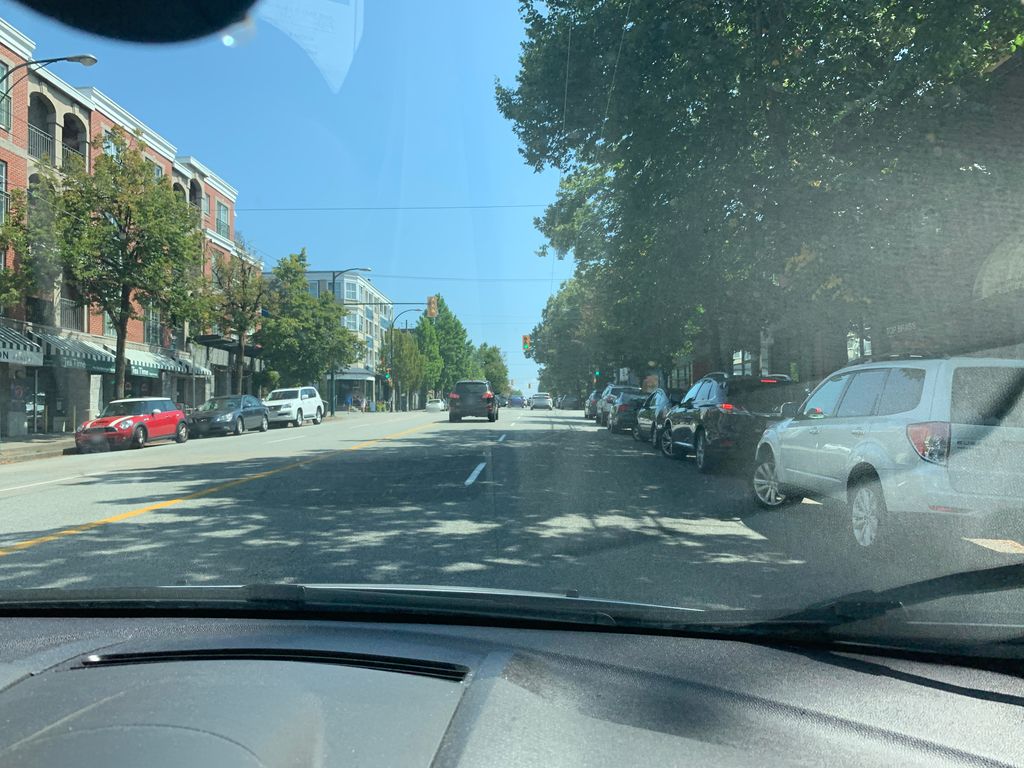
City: vancouver